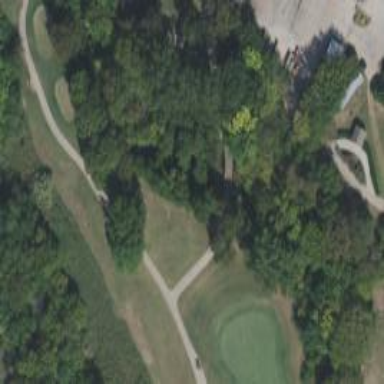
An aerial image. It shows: Service road with bridge used as golf cart path.